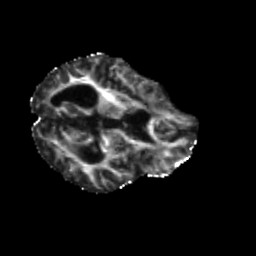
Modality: FA
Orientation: axial
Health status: ill
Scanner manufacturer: siemens
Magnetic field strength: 3 T
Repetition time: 6.8 s
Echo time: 0.097 s